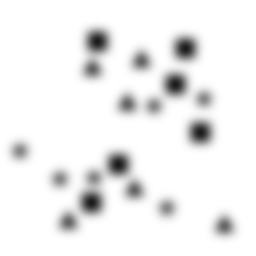
Squares: 6
Triangles: 6
Stars: 6
Total shapes: 18